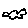
Label: cloud